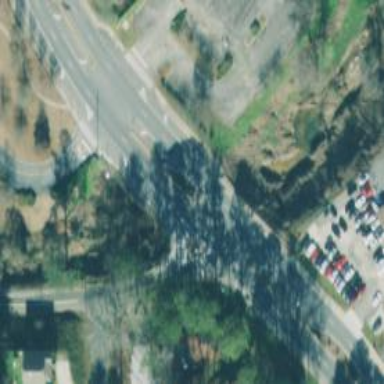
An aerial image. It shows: Asphalt road with secondary link designation.